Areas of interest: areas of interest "Logistics and Express Delivery"
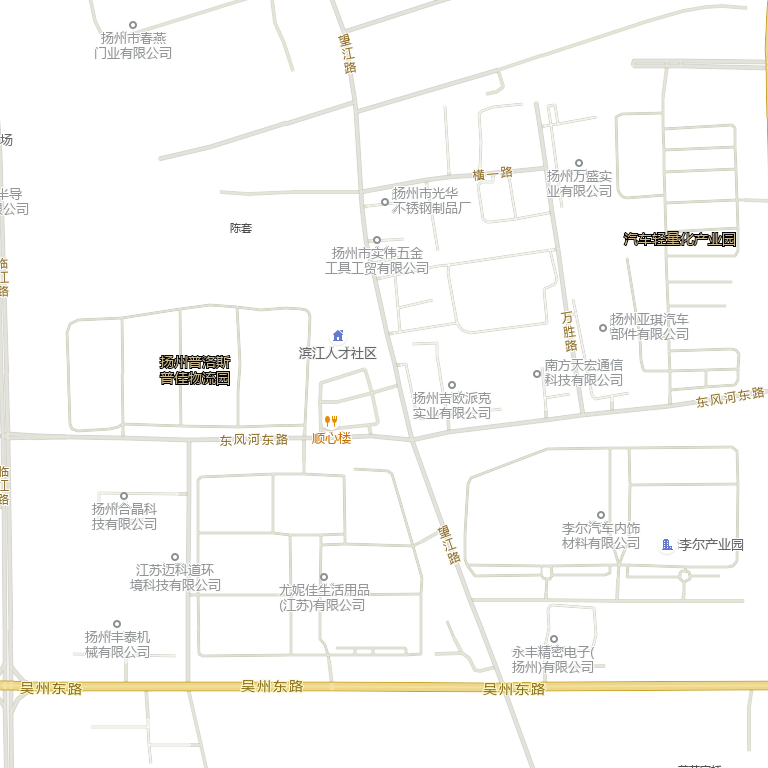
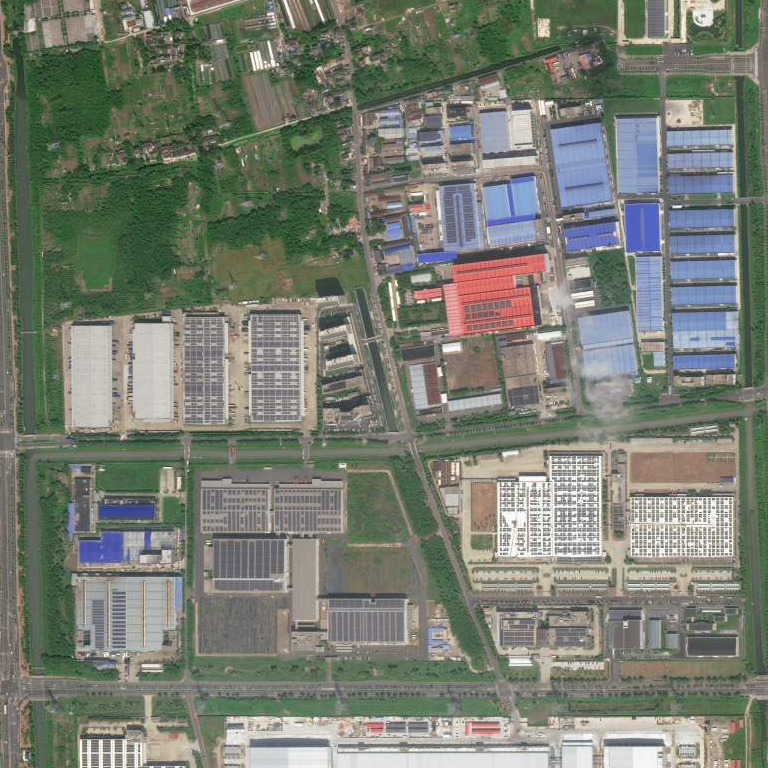